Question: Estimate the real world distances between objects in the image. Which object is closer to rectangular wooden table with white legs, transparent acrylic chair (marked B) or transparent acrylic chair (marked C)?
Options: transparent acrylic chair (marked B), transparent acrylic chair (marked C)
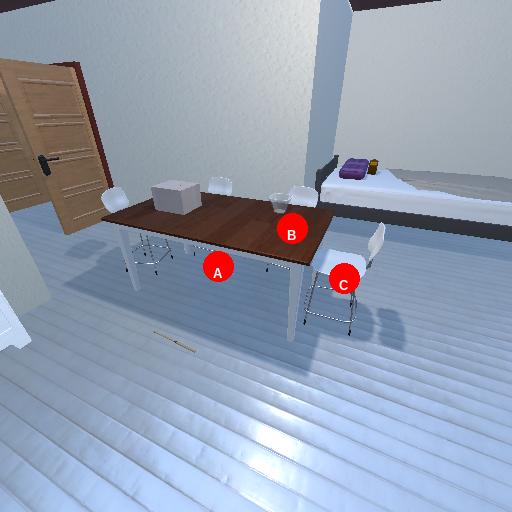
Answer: transparent acrylic chair (marked B)